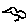
Label: bird